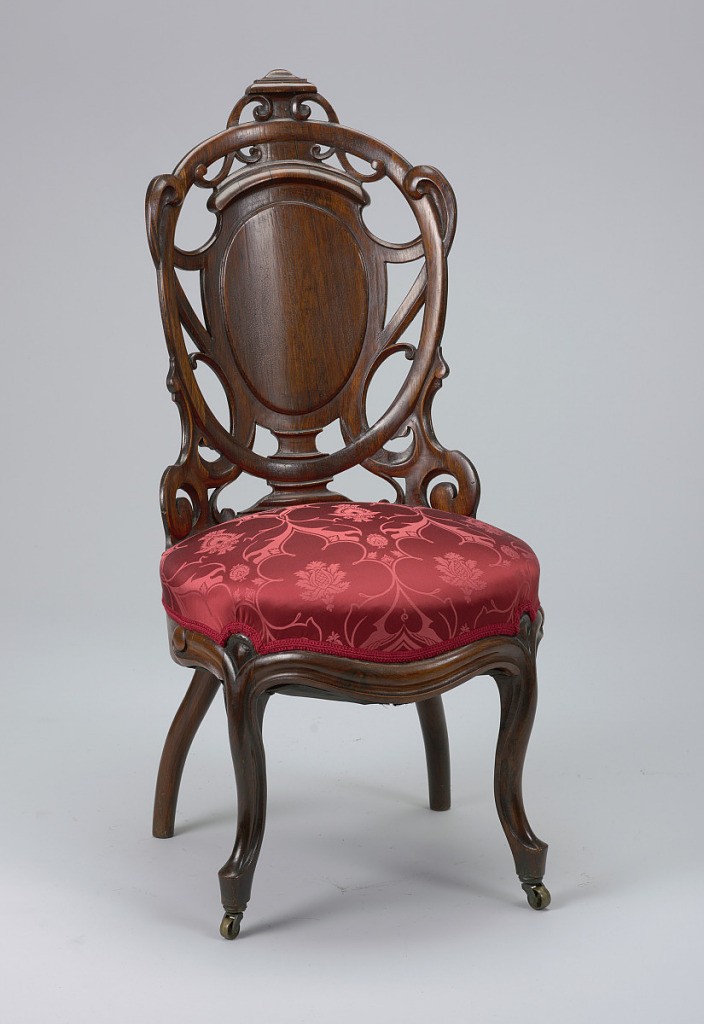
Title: Side chair
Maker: John Henry Belter, American, b. Germany, 1804 – 1863
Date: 1860–65
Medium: Laminated rosewood and oak
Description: Shaped back, curved in plan, with ovoid escutcheon surrounded by openwork design of laminated wood in scrolls; cabriole legs, the front pair fitted with castors. Upholstered in comtemporaneous machine-woven fancy compound satin. Pressed, steamed, laminated in layers, then glued together at right angles; with an applied crest.